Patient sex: M
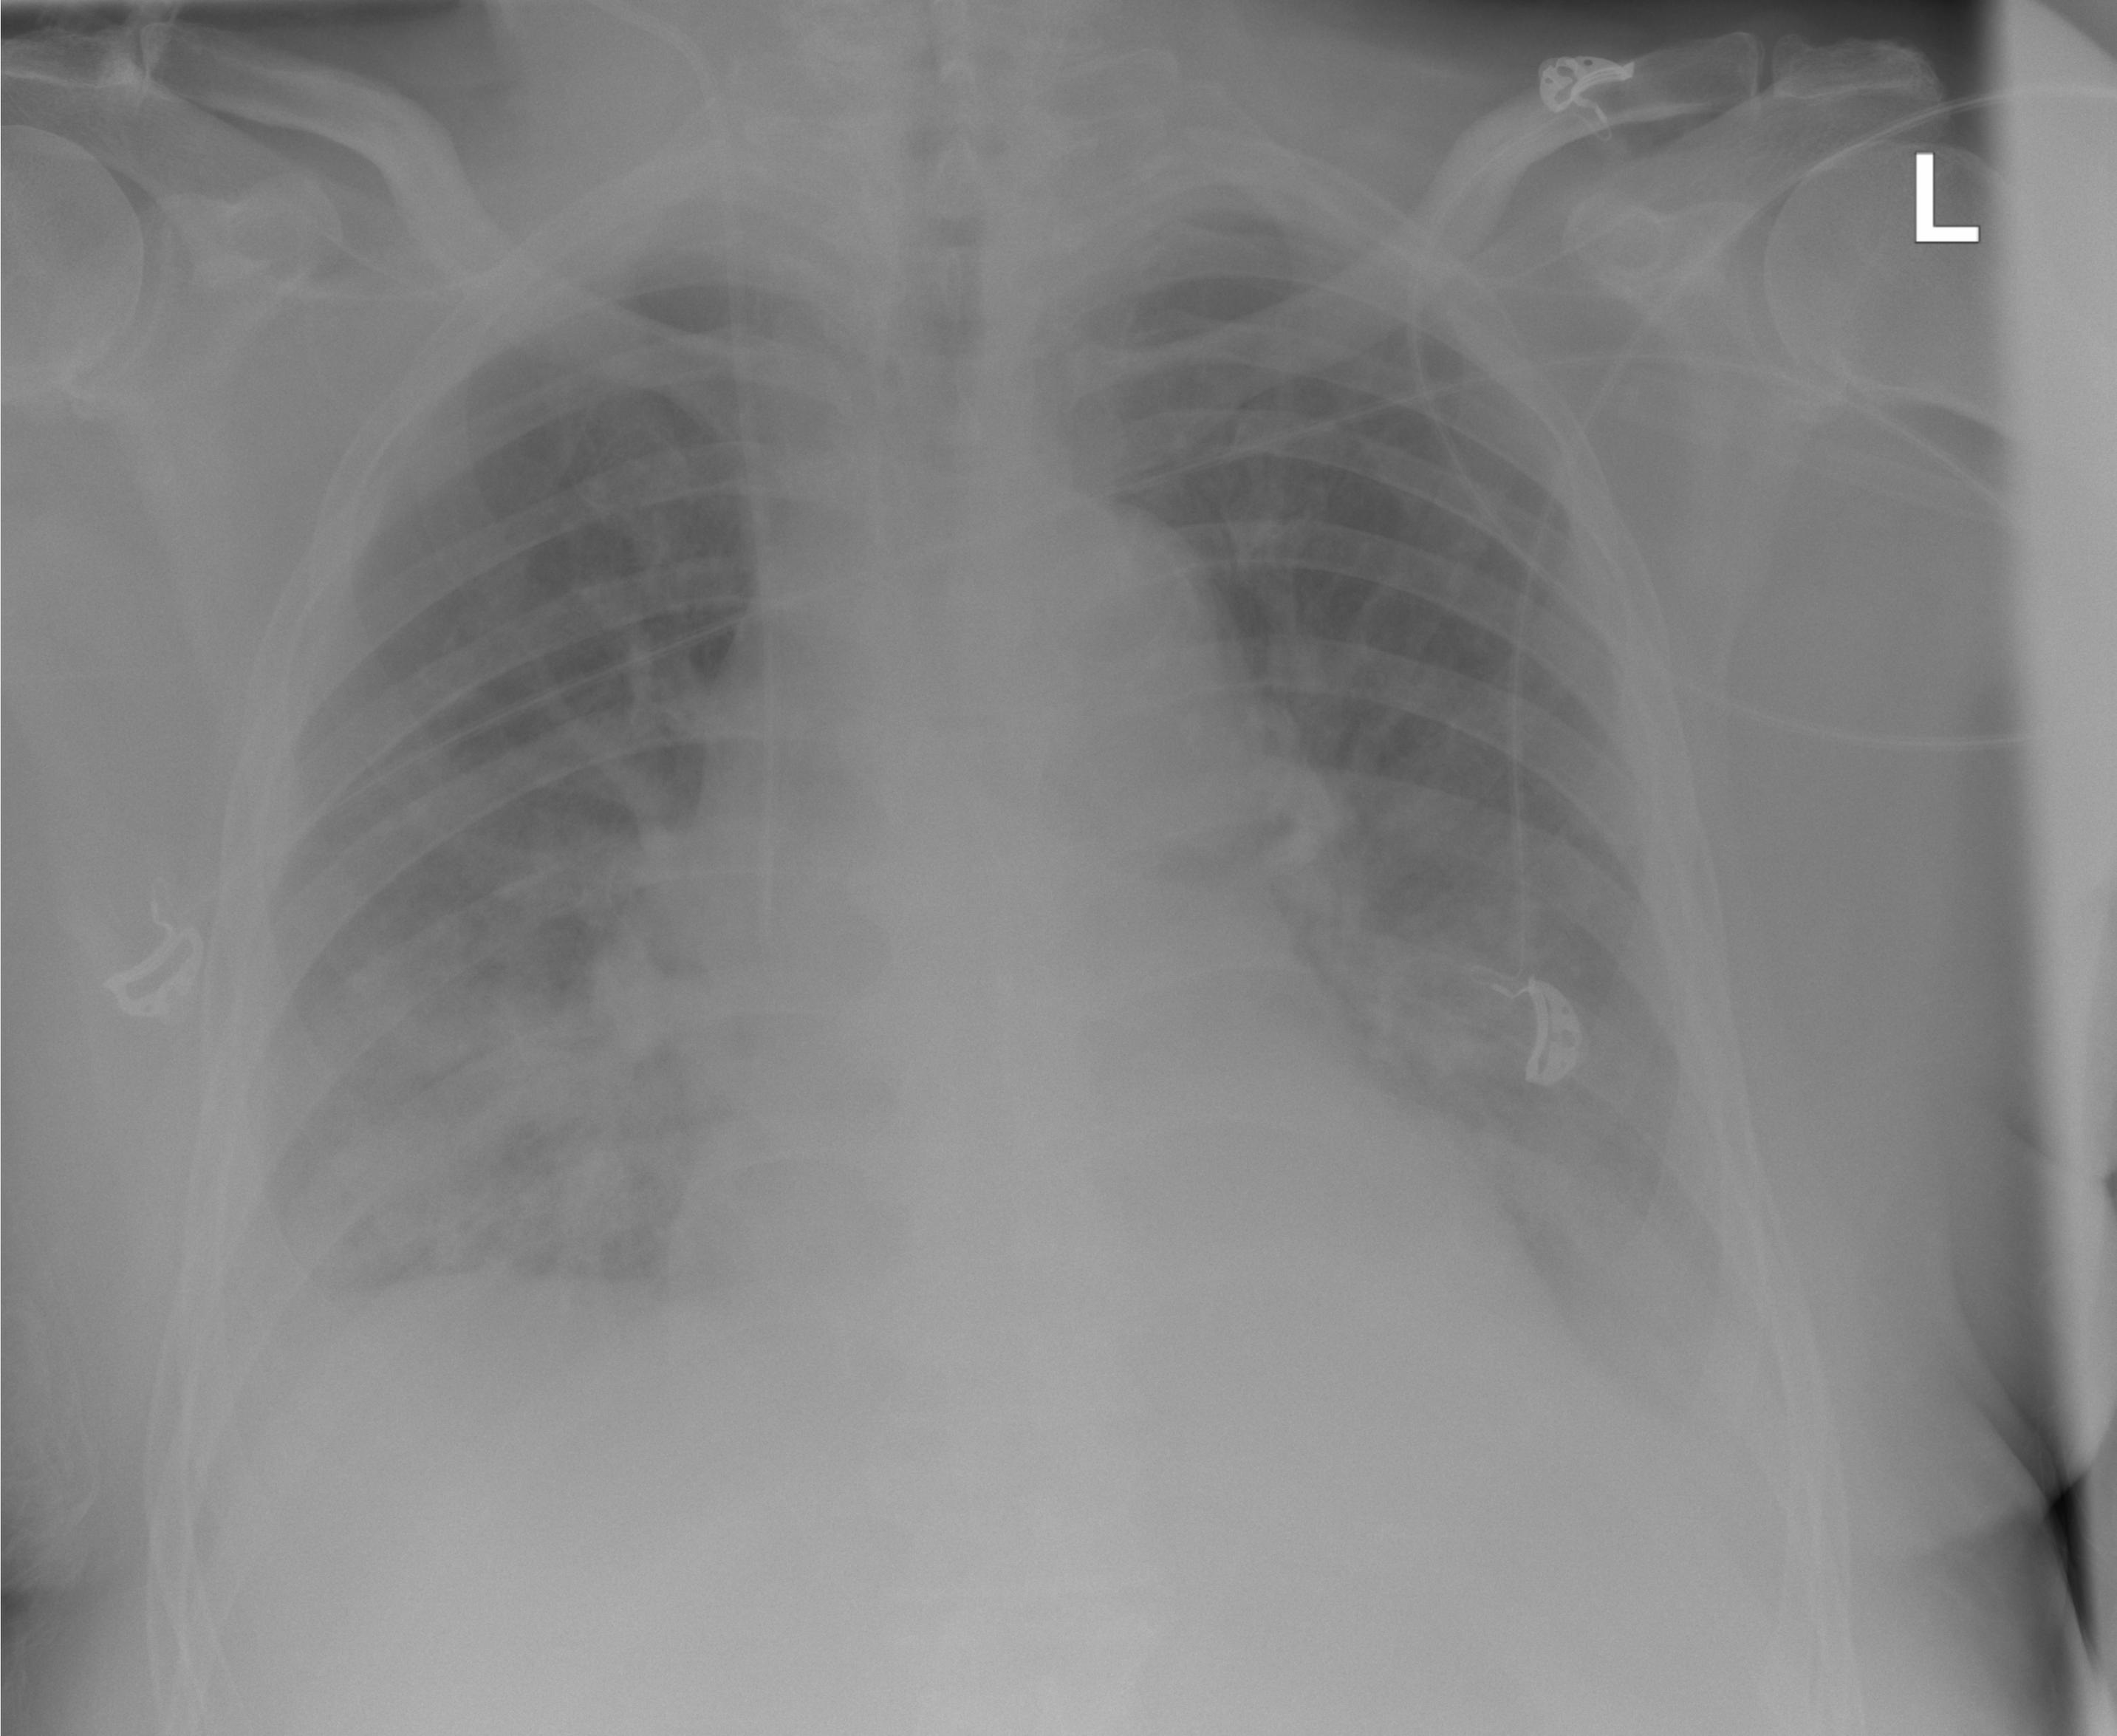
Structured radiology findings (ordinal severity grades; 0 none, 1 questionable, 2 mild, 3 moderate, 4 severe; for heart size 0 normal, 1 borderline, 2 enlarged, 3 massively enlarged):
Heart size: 2
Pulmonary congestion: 0
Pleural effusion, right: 0
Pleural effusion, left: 2
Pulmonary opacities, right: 1
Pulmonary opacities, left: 1
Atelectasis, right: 2
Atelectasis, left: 2